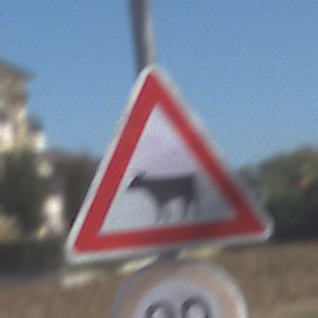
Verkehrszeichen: ViehtriebRechts
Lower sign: Geschwindigkeit90
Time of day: MorningAfternoon
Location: Outdoor (Suburban)
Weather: PartlyCloudy
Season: NotSpecified
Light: Natural